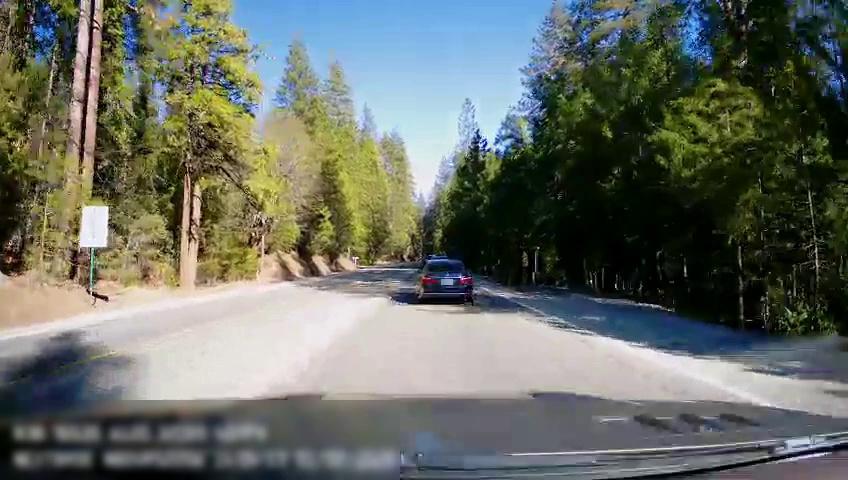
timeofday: Day
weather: Sunny
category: Drivable Space
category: Vehicles | Car
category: Lanes | Opposite Lane
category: Lanes | Opposite Lane
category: Lanes | Current Lane